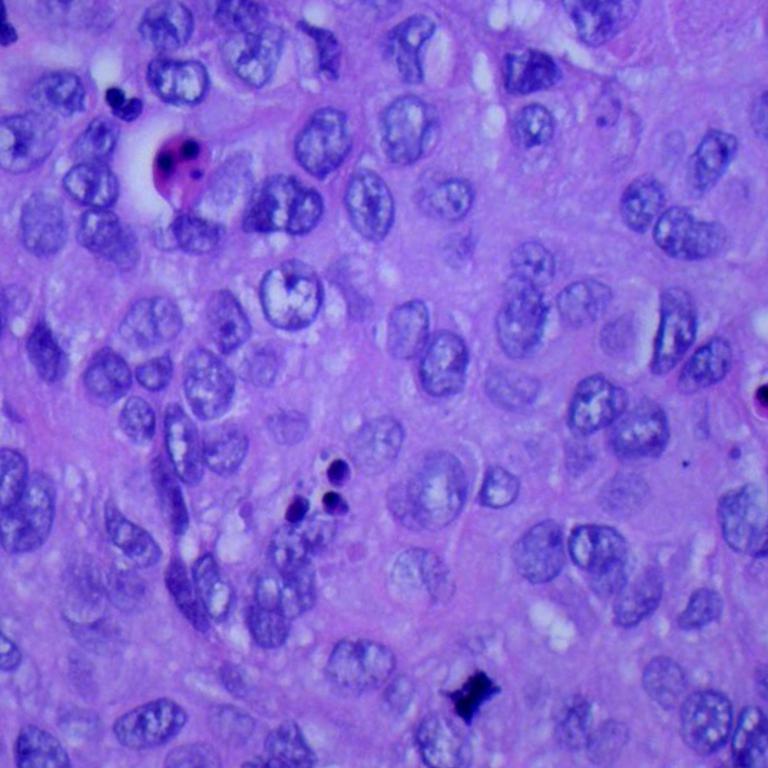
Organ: lung
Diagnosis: squamous carcinomas